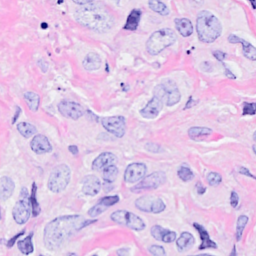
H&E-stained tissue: Breast